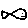
Label: fish